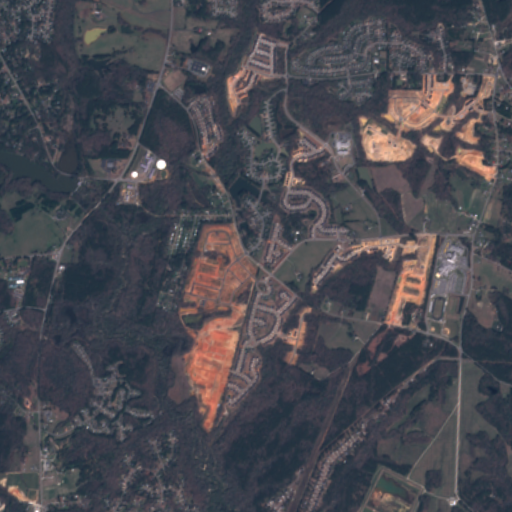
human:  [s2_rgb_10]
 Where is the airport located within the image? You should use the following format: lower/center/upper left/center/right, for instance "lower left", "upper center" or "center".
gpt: The airport is located in the upper left of the image.
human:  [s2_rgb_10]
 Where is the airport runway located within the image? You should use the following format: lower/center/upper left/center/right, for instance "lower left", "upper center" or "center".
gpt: The airport runway is located in the upper left of the image.
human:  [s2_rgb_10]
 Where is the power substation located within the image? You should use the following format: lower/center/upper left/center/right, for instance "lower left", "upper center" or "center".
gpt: The power substation is located in the upper right of the image.
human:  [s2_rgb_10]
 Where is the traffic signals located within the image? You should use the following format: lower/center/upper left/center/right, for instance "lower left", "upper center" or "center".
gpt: The traffic signals is located in the upper left of the image.
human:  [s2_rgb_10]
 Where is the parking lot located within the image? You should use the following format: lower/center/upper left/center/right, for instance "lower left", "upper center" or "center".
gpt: There is no parking lot in the image.